Question: I have an Employee table which show an employee ID and their manager ID. The managers want reports that will not only show his direct reports but also himself and all those employees who report to his direct reports.
For example, my table would have the following table:

The report I need to write for Manager1 would have his information as well as his direct reports (Supervisor1 and Supervisor2) and their reports (Employee1 through Employee4).
Is there some kind of Join I can use or any other code to relate this one table back to itself multiple time to pick up the indirect reports?
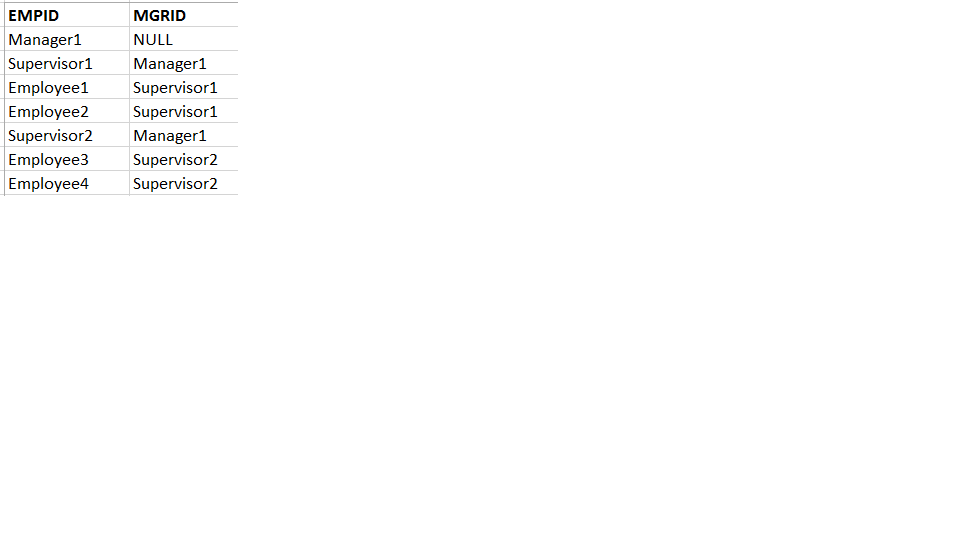
Answer: A <URL> is what you are looking for:
'''
declare @Employees table (EmpID nvarchar(15), MgrID nvarchar(15));
insert into @Employees values ('Manager1', null);
insert into @Employees values ('Supervisor1', 'Manager1');
insert into @Employees values ('Employee1', 'Supervisor1');
insert into @Employees values ('Employee2', 'Supervisor1');
insert into @Employees values ('Supervisor2', 'Manager1');
insert into @Employees values ('Employee3', 'Supervisor2');
insert into @Employees values ('Employee4', 'Supervisor2');
with Employees (MgrID, EmpID, [Rank], [Reports]) as
(
select
MgrID
, EmpID
, 0 'Rank'
, cast(EmpID as nvarchar(max)) 'Reports'
from @Employees
where MgrID is null
union all
select
e.MgrID
, e.EmpID
, [Rank] + 1
, [Reports] + '; ' + e.EmpID
from @Employees e
inner join Employees on Employees.EmpID = e.MgrID
)
select *
from Employees
where Reports like 'Manager1%'
order by [Rank];
'''